Question: I have two list views
'''
List1= {a, b, c, d, e, x, f, g, h, i, j, k} and
List2= {1, 2, 3, 4, 5, 6}
'''
and i want to put list in format like

and i have two spinners. Suppose in spinner first i choose item "c" and in spinner second i choose item "6" and after that if i click on button show then it should shows listview which will show data like
'''
List3={c, d, e, x, 4, 5, 6}
'''
and in same way if choose another two items like "h" and "2" then it should show list like
{2, 3, x, f, g, h}
how to achieve this.
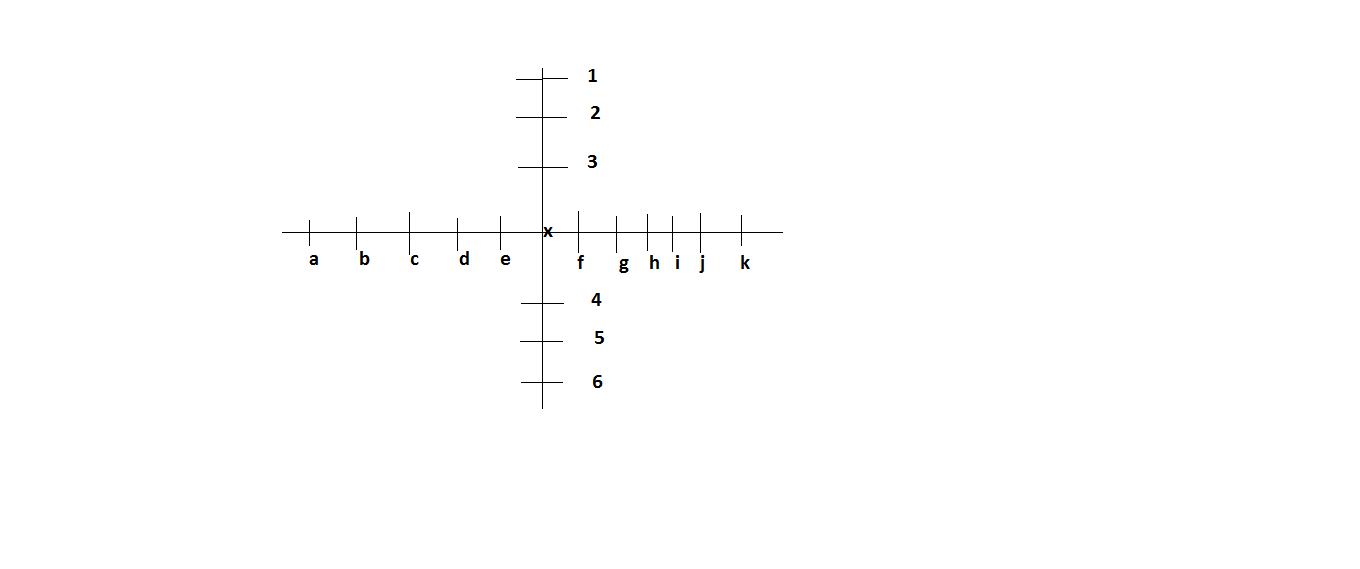
Answer: So I assume that you defined List1, List2 and List3 as members of the "List< String >" class, and that you can make a ListView if List3 is ready.
If the user clicks on the 'i'th letter and the 'j'th number then:
'''
List3.clear();
int index = (List1.size() - 1) / 2; //index of 'x'
while (i<>index) {
List3.add(List1.get(i));
if (i>index) { i--; } else { i++; };
}
i = (List2.size() - 1) / 2; //index of 'x'
index = j;
while (i<>index) {
List3.add(List2.get(i));
if (i>index) { i--; } else { i++; };
}
//construct your ListView here using data of List3
'''
I hope this was what you wanted to do and I didn't misunderstood you..
And hope this helps...